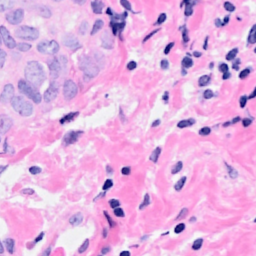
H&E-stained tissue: Breast